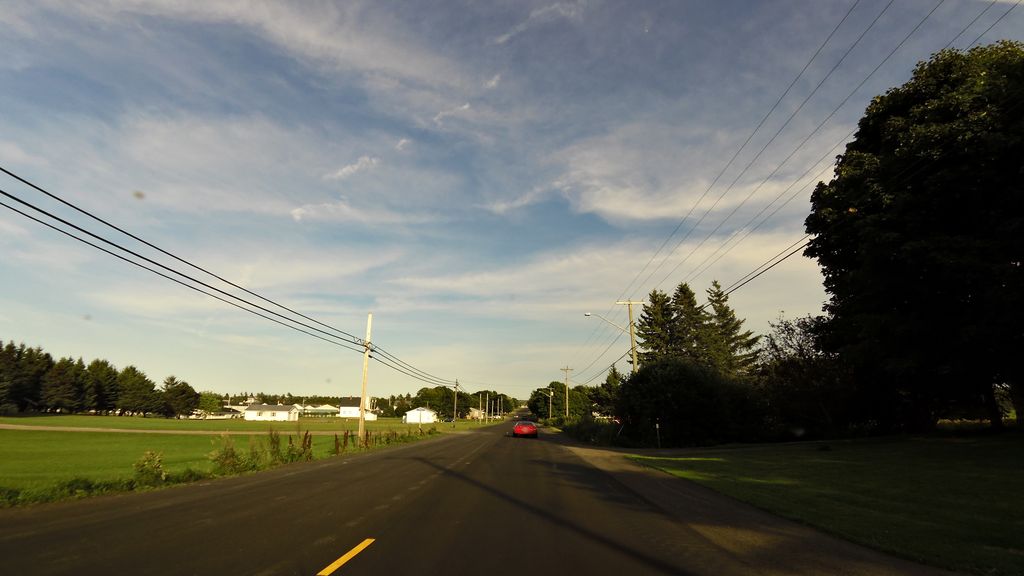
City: charlottetown